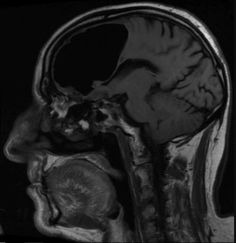
Label: notumor